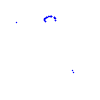
Particle: kaon